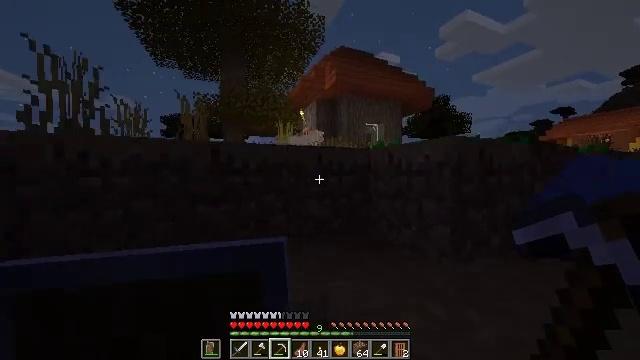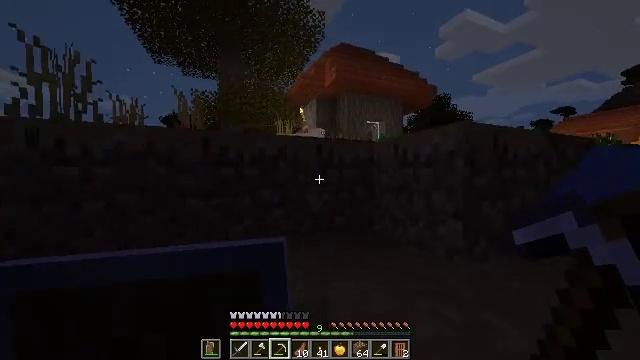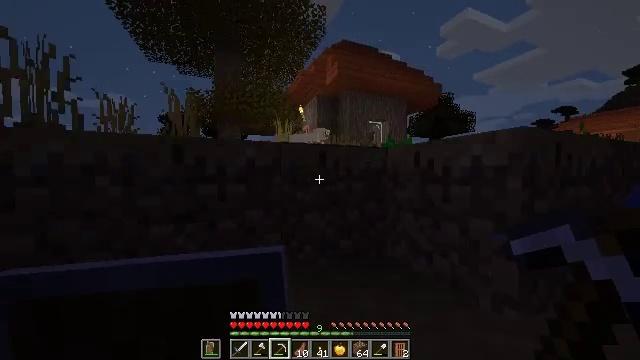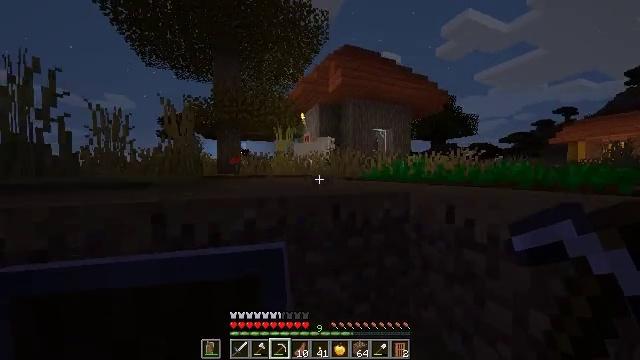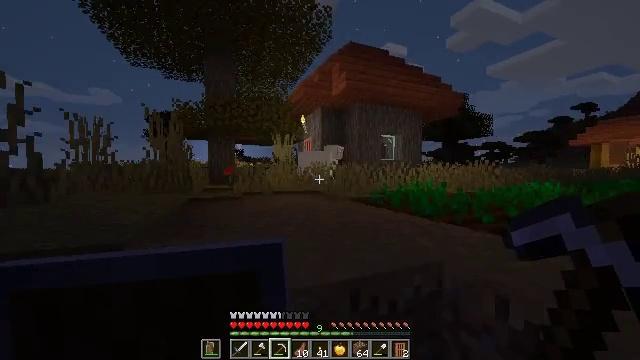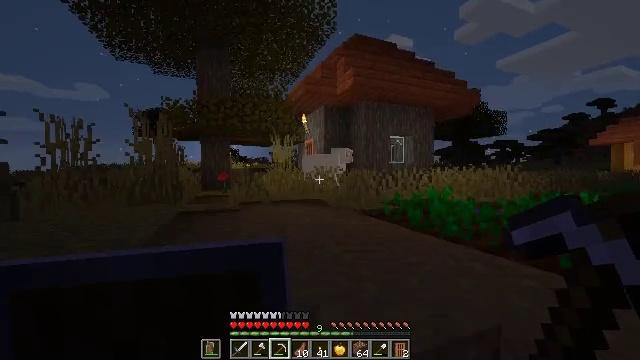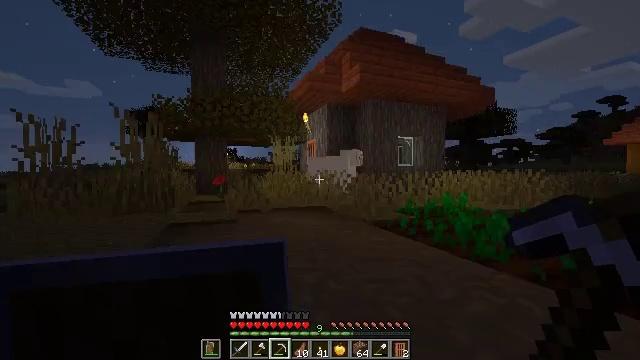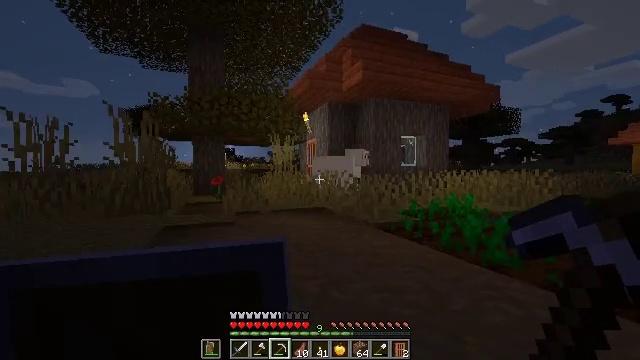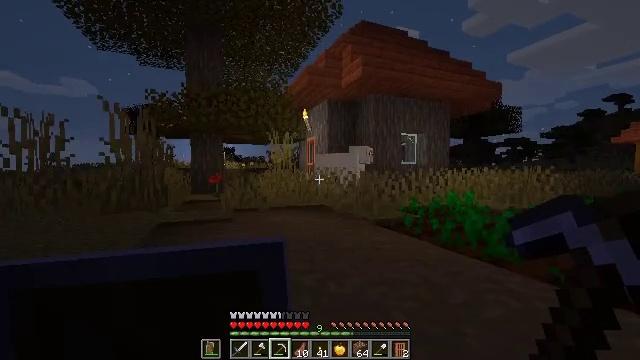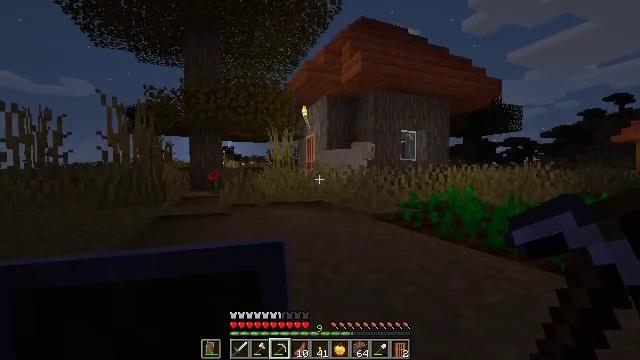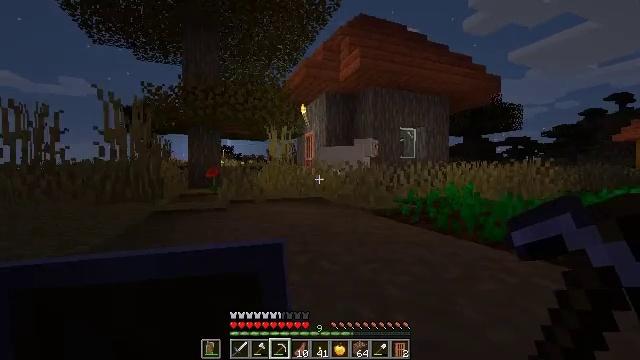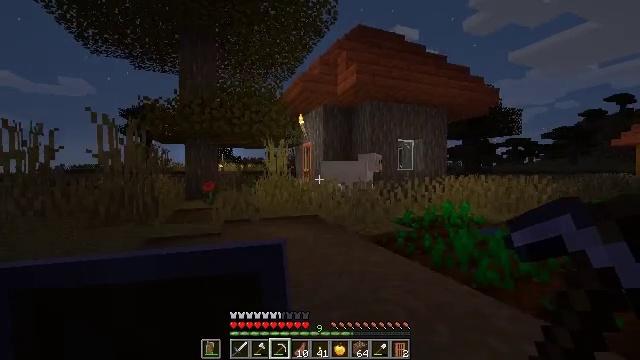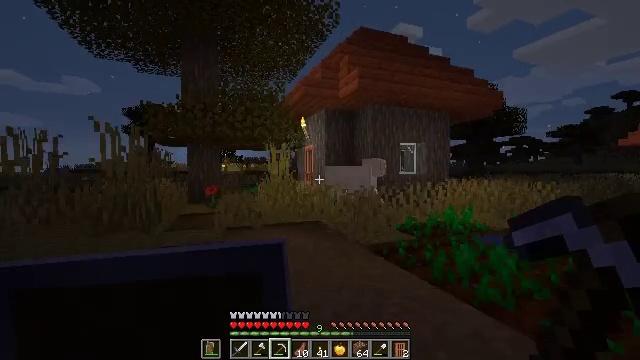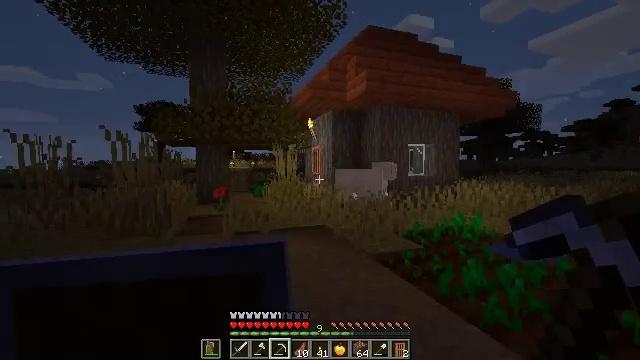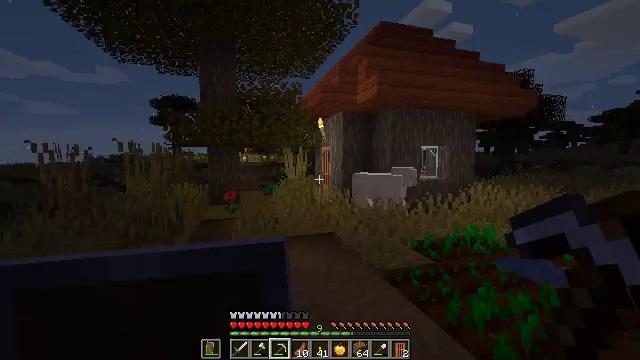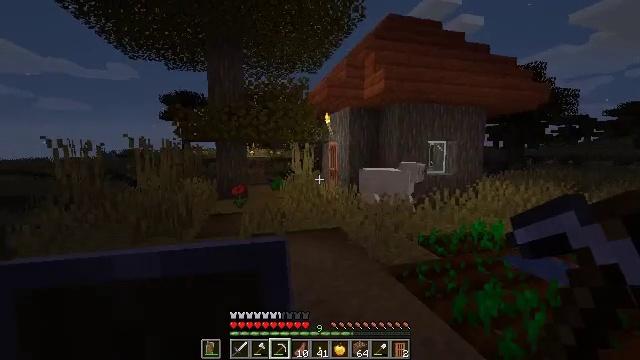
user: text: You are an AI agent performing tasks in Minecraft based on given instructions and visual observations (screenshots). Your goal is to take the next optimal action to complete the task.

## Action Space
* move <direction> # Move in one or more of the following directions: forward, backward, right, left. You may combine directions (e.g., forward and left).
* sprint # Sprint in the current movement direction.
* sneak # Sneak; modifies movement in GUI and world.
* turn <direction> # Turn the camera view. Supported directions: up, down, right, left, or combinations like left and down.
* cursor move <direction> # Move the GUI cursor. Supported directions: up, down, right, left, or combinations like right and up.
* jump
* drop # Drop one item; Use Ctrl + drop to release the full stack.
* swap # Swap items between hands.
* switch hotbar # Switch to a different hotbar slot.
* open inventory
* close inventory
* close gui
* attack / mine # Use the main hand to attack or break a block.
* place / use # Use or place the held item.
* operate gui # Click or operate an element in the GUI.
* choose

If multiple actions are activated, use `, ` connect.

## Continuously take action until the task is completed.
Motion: motion action
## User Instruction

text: Mine the orange bed.
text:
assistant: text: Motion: move forward, jump
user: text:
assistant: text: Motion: move forward, jump
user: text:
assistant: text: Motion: move forward, jump
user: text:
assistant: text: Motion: move forward, jump
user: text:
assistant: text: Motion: move forward, jump
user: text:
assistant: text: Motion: move forward
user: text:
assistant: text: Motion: move forward
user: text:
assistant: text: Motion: move forward
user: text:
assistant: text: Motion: move forward, jump
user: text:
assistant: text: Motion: move forward, jump
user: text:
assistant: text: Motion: move forward, jump
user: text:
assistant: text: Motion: move forward, jump
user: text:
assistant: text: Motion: move forward, sprint, turn left and down, jump
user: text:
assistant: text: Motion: move forward, sprint, turn left and down
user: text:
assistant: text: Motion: move forward, sprint, turn left and down
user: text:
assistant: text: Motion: move forward, sprint
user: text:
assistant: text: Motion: move forward
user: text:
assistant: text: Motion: move forward
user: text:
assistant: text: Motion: move forward
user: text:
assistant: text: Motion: move forward, jump
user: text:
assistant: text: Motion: move forward, jump
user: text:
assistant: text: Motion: move forward, jump
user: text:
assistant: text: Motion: move forward, jump
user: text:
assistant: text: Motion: move forward, jump
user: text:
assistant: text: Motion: move forward, jump
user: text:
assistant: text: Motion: move forward, jump
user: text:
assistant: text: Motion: move forward, jump
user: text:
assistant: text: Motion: move forward, jump
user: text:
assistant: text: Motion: move forward
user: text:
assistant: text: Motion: move forward